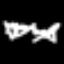
Label: squiggle